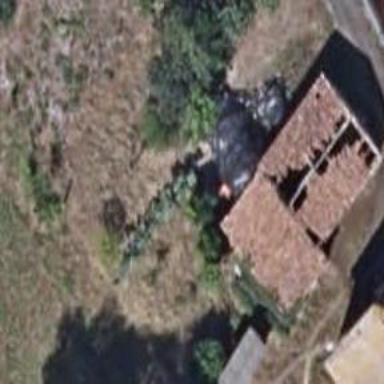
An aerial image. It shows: Simple house.